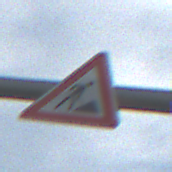
Verkehrszeichen: Arbeitsstelle
Umgebung: Outdoor, Nature
Tageszeit: SunriseSunset
Wetter: PartlyCloudy
Licht: Natural
Jahreszeit: NotSpecified
Kontrast: MediumContrast